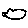
Label: hexagon